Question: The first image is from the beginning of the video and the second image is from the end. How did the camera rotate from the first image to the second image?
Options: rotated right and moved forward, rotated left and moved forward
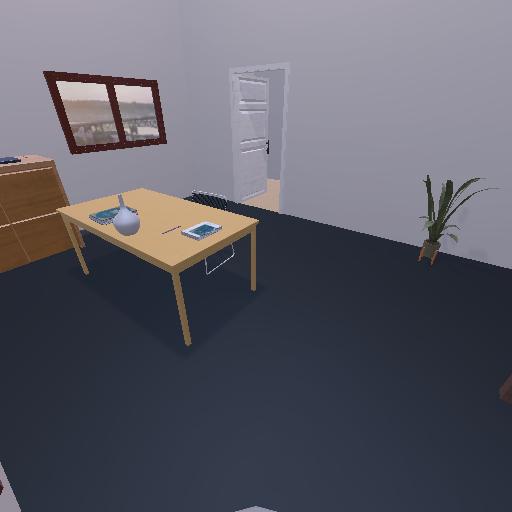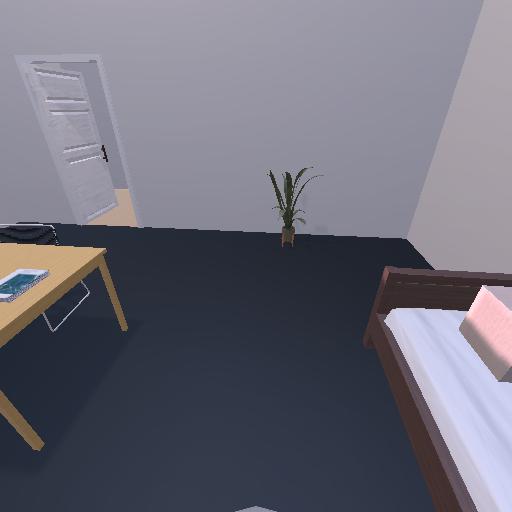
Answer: rotated right and moved forward